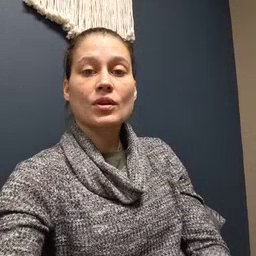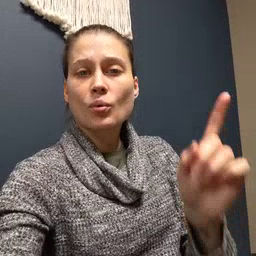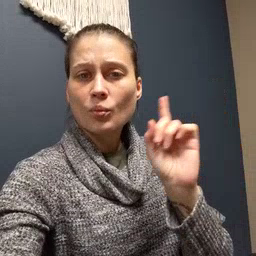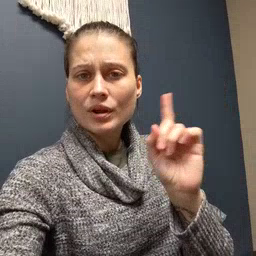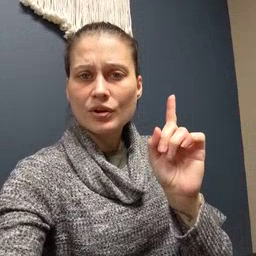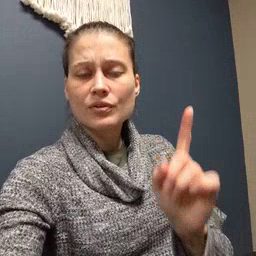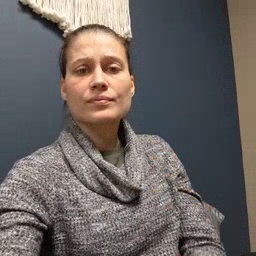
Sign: where